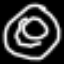
Label: donut